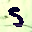
Label: 5